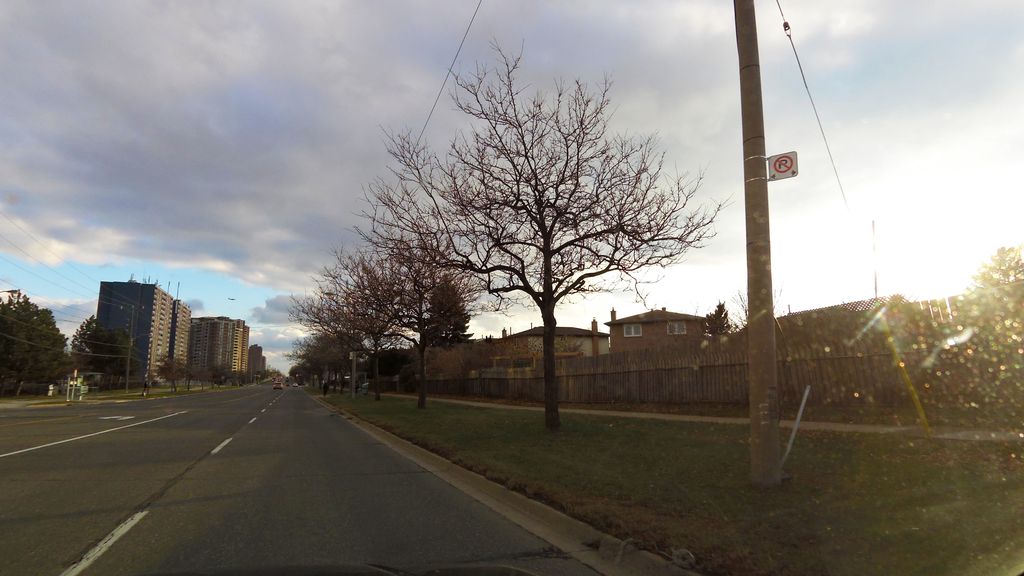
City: toronto